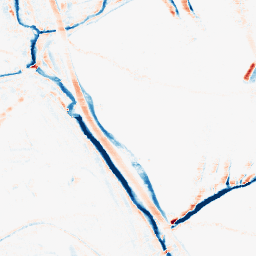
Category: morphological
Decomposition family: morphological_rect
Decomposition parameters: operation: average
width: 10
height: 5
Upsampling method: bicubic_16x
Upsampling parameters: scale: 16
Upsampling scale: 16